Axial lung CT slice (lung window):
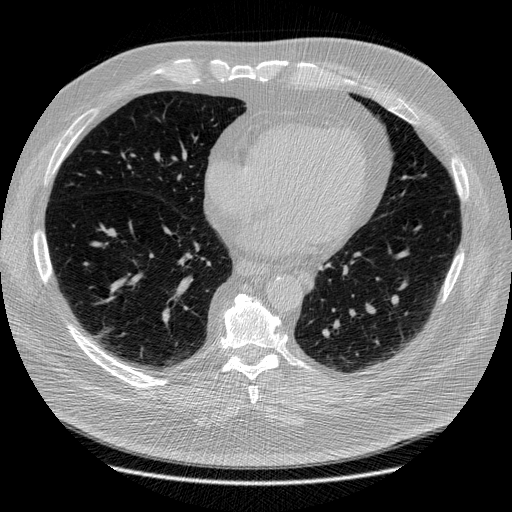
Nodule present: no